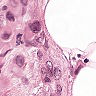
Metastatic tissue present: yes